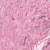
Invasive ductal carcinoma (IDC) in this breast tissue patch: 0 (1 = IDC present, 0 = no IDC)